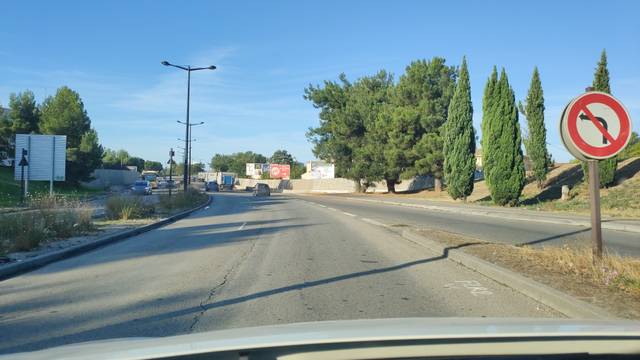
Region: France
Coordinates: 43.929, 4.802